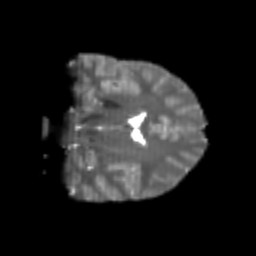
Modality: T2w
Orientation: coronal
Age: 20
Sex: male
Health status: healthy
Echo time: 0.074 s